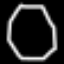
Label: octagon